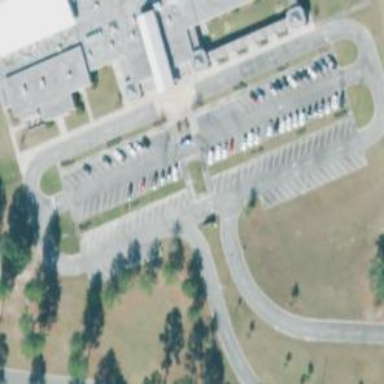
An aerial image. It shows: Parking space.